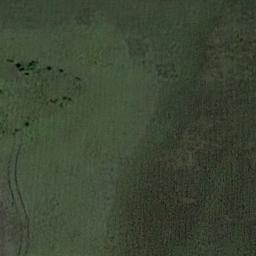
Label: meadow